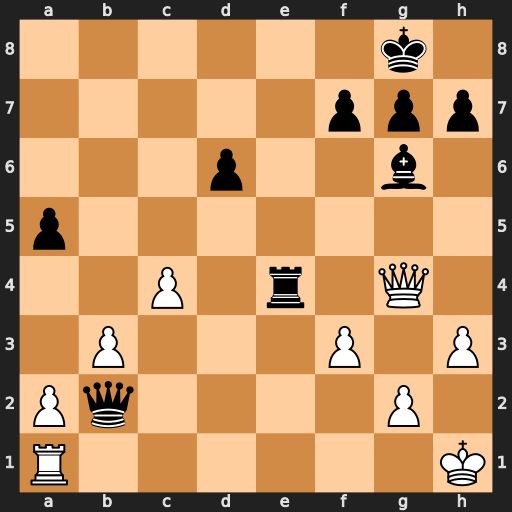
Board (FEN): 6k1/5ppp/3p2b1/p7/2P1r1Q1/1P3P1P/Pq4P1/R6K
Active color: w
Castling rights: -
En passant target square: -
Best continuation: Qc8+ Re8 Qxe8#